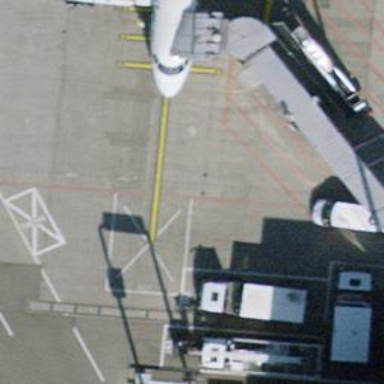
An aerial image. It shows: Airport parking position.